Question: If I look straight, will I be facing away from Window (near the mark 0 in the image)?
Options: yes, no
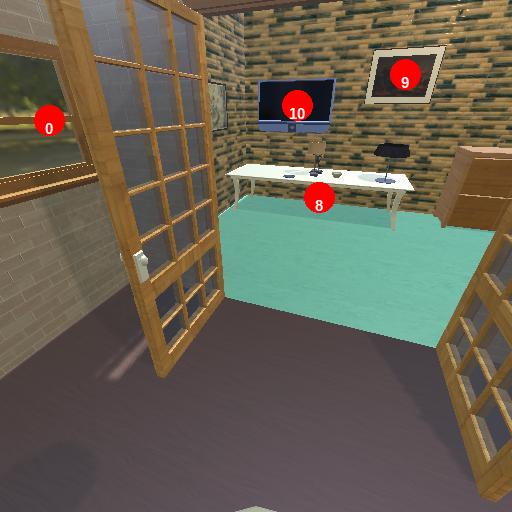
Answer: yes